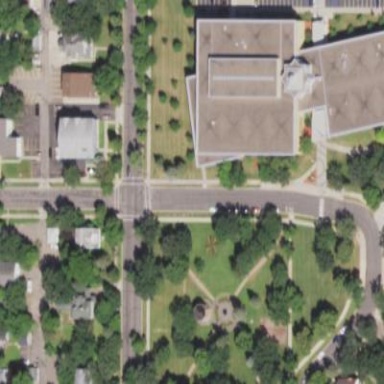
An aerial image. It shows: Library building with flat roof.